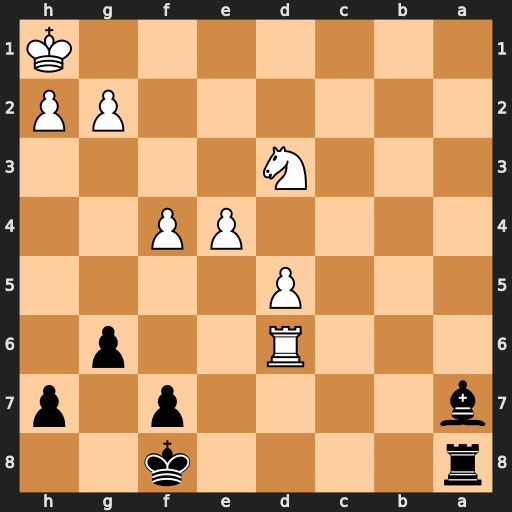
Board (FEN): r4k2/b4p1p/3R2p1/3P4/4PP2/3N4/6PP/7K
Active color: b
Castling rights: -
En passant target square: -
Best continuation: Bc5 Rd8+ Rxd8